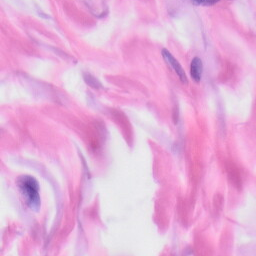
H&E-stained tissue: Skin